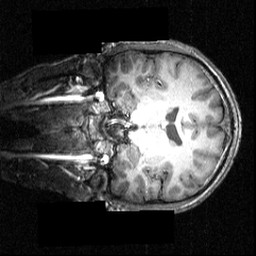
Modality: T1w
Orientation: coronal
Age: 18
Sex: male
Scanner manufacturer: siemens
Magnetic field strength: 3.951 T
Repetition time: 1.5 s
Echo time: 0.00335 s